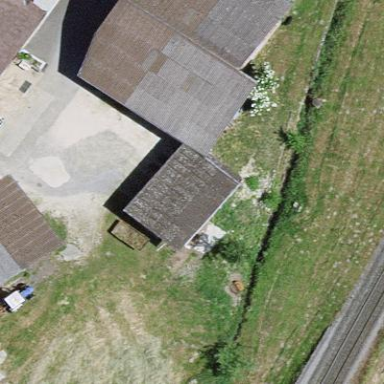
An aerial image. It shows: Garage.